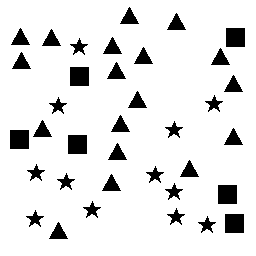
Squares: 6
Triangles: 18
Stars: 12
Total shapes: 36